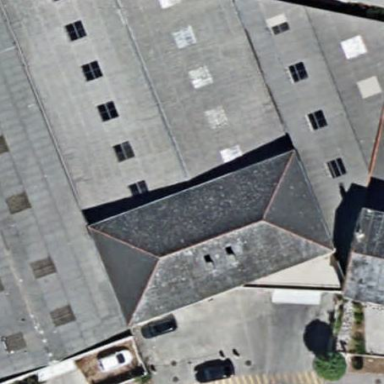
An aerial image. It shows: Warehouse.